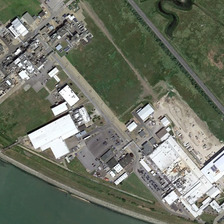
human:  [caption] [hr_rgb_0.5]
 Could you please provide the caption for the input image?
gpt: some buildings with parking lots are near a river and green meadows .

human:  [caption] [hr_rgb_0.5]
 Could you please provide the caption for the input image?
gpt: some buildings with parking lots are near a river and green meadows .

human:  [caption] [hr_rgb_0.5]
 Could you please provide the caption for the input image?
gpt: some buildings with parking lots are near a river and green meadows .

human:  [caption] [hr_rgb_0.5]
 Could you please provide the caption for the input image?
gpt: some buildings with parking lots are near a river and green meadows .

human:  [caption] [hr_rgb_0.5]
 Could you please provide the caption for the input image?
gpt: some buildings with parking lots are near a river and green meadows .